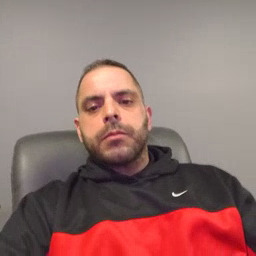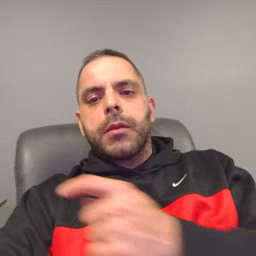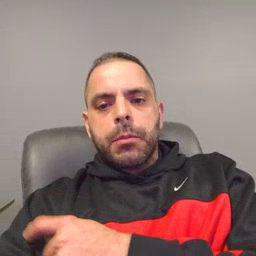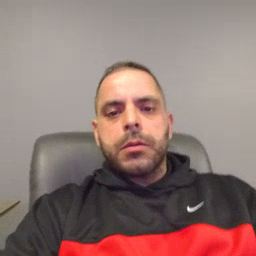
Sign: arm